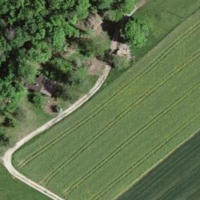
EUNIS habitat code: 44
Species observed at this site:
Plantago major